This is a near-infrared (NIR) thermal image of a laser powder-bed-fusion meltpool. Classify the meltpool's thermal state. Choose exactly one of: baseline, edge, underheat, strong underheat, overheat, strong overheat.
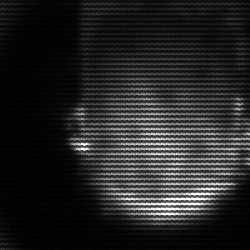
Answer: baseline